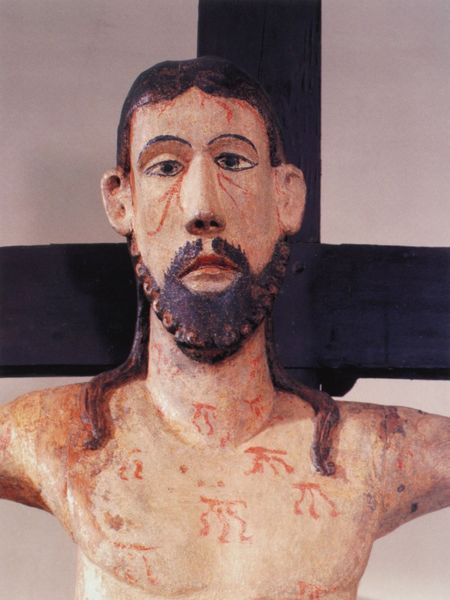
Titel: Kruzifix aus Stilfes
Institution: Brixen, Diözesanmuseum
Schlagwörter: gott, haut, mann, braun, brust, dunkelbraun, holz, mund, nase, symbol, malerei, bart, augen, falten, gesicht, haare, augenbrauen, locken, ohren, scheitel, statue, schrift, farbe, oberkörper, foto, blut, kreuz, nasenlöcher, schnitzerei, verzweiflung, christus, jesus, kreuzigung, wunden, schmerz, mittelalter, antlitz, kruzifix, schlieren, fassung, symbole, romanisch, holzkreuz, male, kruzifixus, narben, gekräuselt, wundcen, volto santo